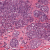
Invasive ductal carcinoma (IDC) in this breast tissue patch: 0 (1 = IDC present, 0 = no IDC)